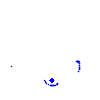
Particle: proton